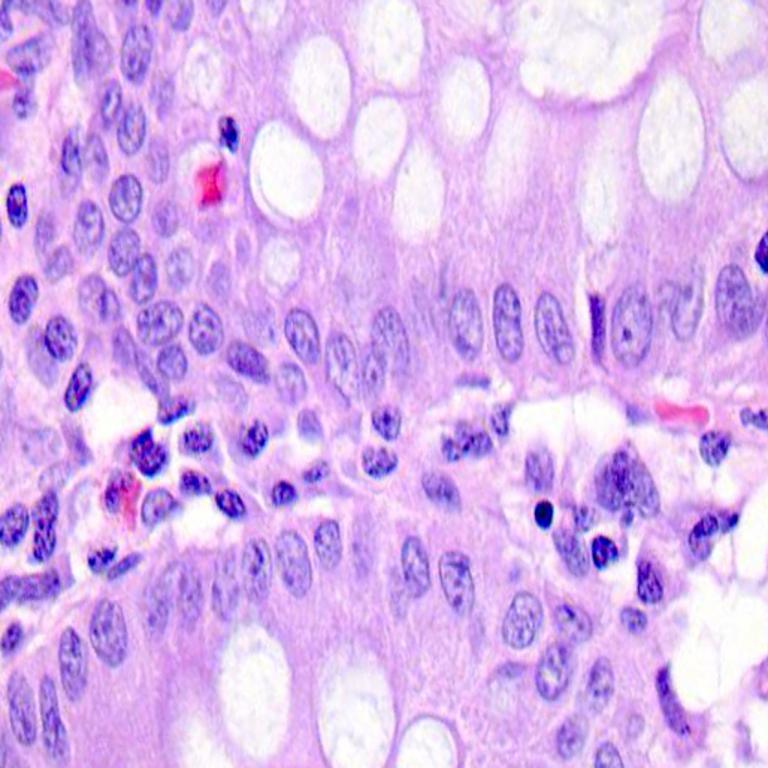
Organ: colon
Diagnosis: benign